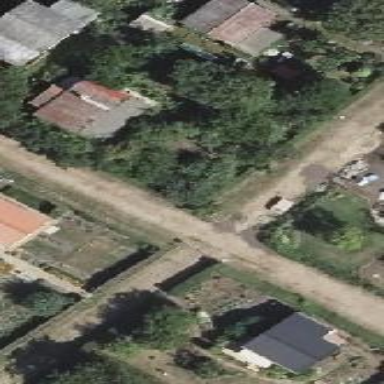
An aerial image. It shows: Plot in the allotments.